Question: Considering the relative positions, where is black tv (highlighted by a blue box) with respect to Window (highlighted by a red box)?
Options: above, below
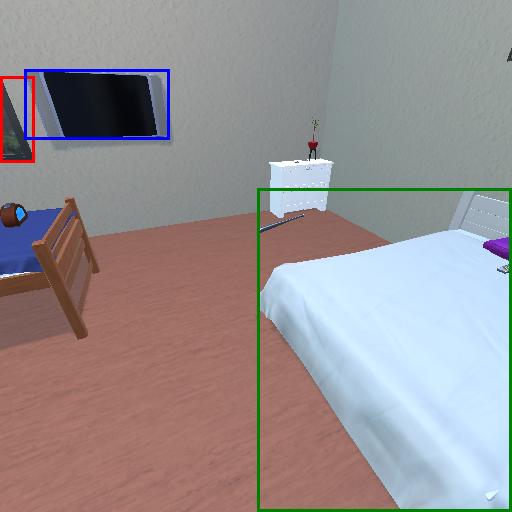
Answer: above